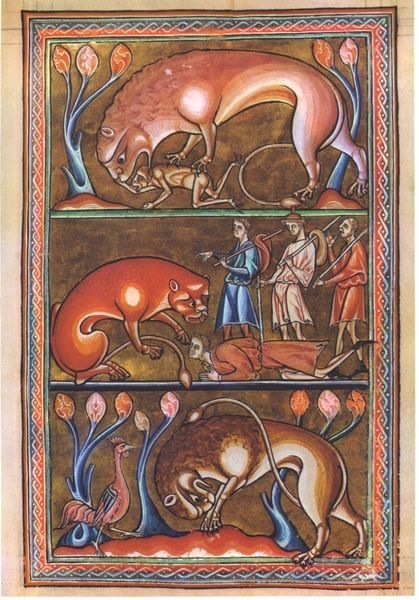
Titel: Bestiarium
Institution: Oxford, Bodleian Library
Schlagwörter: blau, vogel, menschen, teich, ufer, braun, hut, szene, rot, tier, tiere, leute, geschichte, rahmen, stehen, pflanzen, affe, schwanz, liegen, stab, rand, verzierung, zeigen, blut, druck, stöcke, trand, wanderer, fressen, flehen, löwe, hahn, szenen, beissen, untier, pilger, stolzieren, teic